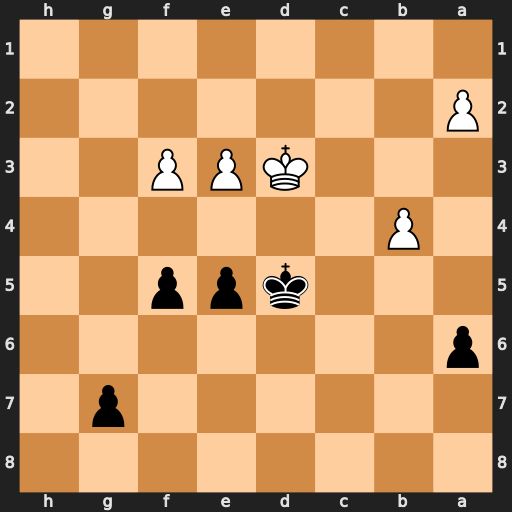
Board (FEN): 8/6p1/p7/3kpp2/1P6/3KPP2/P7/8
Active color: b
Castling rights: -
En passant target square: -
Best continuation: e4+ fxe4+ fxe4+ Ke2 Kc4